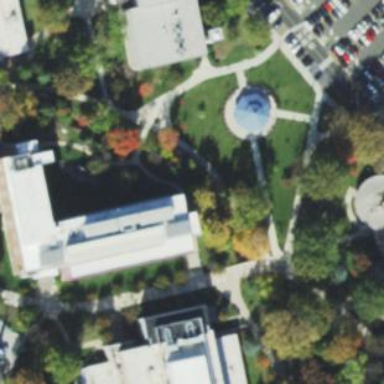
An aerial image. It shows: View of university building.